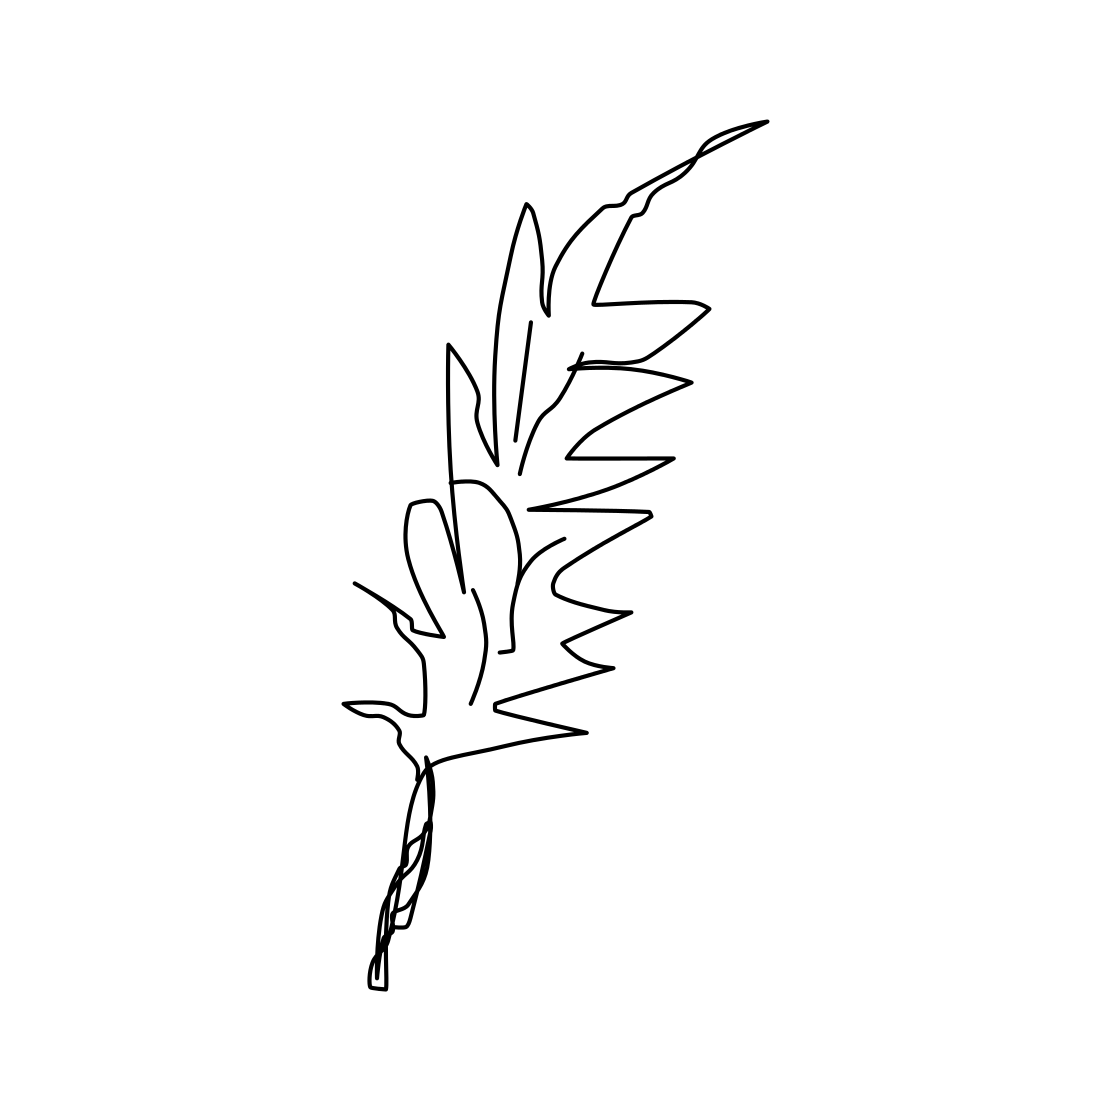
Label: feather